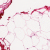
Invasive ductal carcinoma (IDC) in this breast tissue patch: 0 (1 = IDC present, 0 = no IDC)